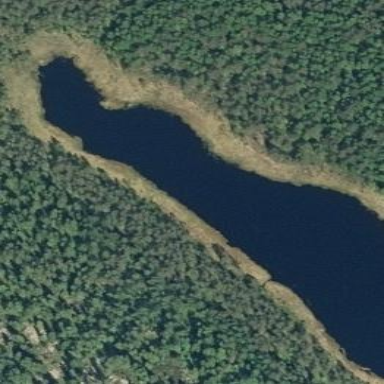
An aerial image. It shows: Beautiful lake surrounded by nature.